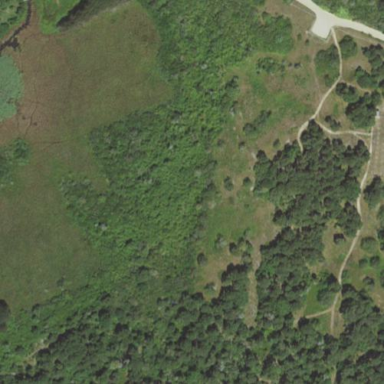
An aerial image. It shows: Nature reserve area for leisure land.